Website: walmart
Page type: added-to-cart
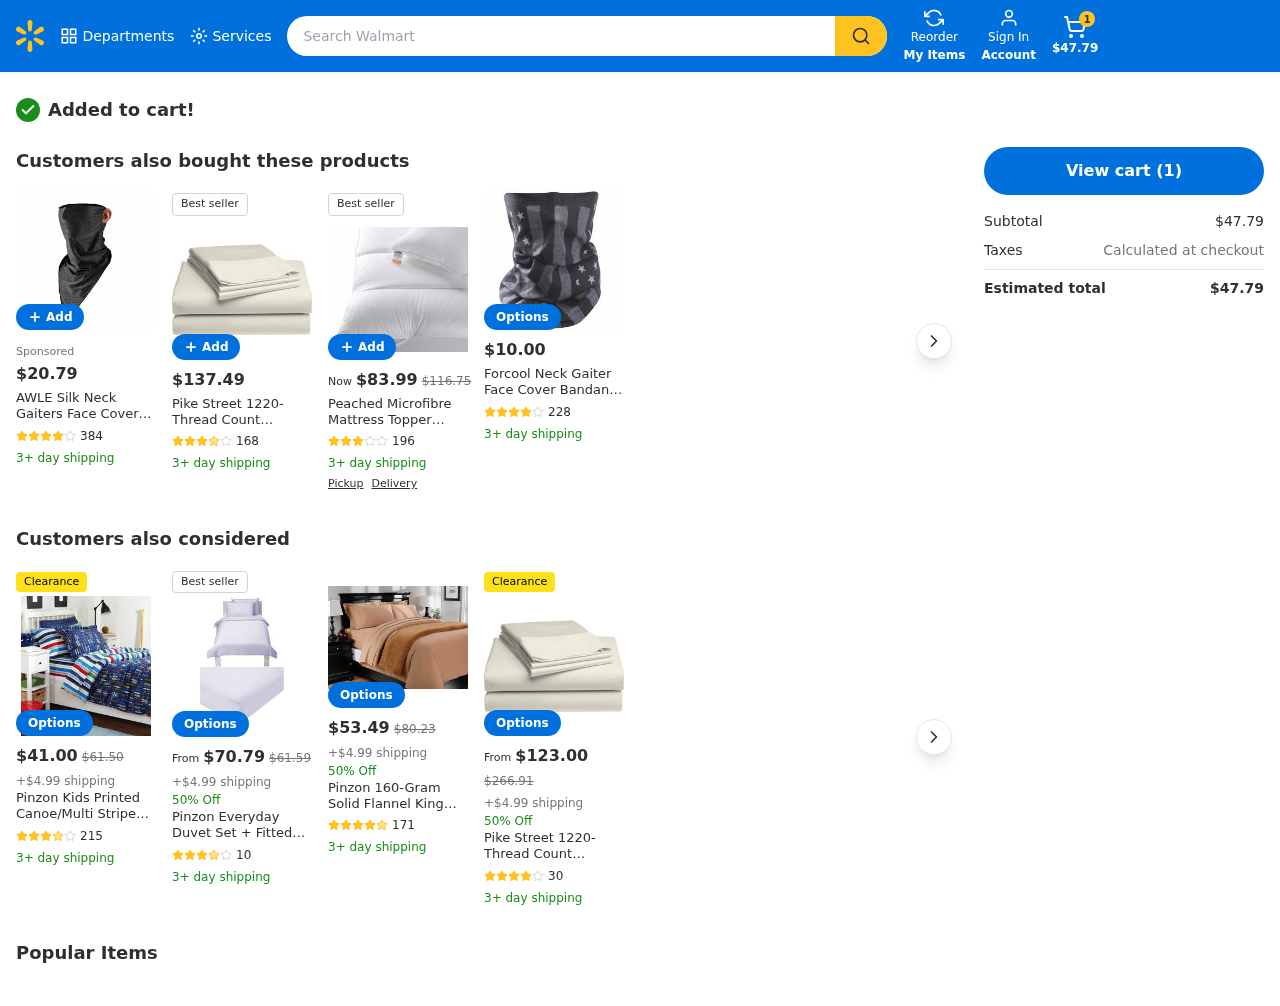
Product elements: key: PRODUCT2_NAME
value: AWLE Silk Neck Gaiters Face Cover with Ear Loops Summer UV Protection Rave Tube Gaiter Triangular Fa
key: PRODUCT2_NUM_RATINGS
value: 384
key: PRODUCT2_PRICE
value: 20.79
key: PRODUCT2_RATING
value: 4.4
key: PRODUCT3_NAME
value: Pike Street 1220-Thread Count Egyptian Cotton Single-Ply Sateen King Sheet Set, Ivory
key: PRODUCT3_NUM_RATINGS
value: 168
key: PRODUCT3_PRICE
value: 137.49
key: PRODUCT3_RATING
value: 3.9
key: PRODUCT4_NAME
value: Peached Microfibre Mattress Topper (Super King)
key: PRODUCT4_NUM_RATINGS
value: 196
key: PRODUCT4_PRICE
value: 83.99
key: PRODUCT4_RATING
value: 3.3
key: PRODUCT5_NAME
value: Forcool Neck Gaiter Face Cover Bandana Headband Balaclava for Outdoor Cycling Fishing Hunting, 1 Pie
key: PRODUCT5_NUM_RATINGS
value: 228
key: PRODUCT5_PRICE
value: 10
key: PRODUCT5_RATING
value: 4.4
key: PRODUCT6_NAME
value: Pinzon Kids Printed Canoe/Multi Stripe Twin Duvet Cover
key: PRODUCT6_NUM_RATINGS
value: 215
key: PRODUCT6_PRICE
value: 41
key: PRODUCT6_RATING
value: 3.7
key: PRODUCT7_NAME
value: Pinzon Everyday Duvet Set + Fitted Sheet Bundle, Single, Lilac
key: PRODUCT7_NUM_RATINGS
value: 10
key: PRODUCT7_PRICE
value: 70.79
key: PRODUCT7_RATING
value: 3.8
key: PRODUCT8_NAME
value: Pinzon 160-Gram Solid Flannel King Duvet Cover, Camel
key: PRODUCT8_NUM_RATINGS
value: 171
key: PRODUCT8_PRICE
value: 53.49
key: PRODUCT8_RATING
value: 4.8
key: PRODUCT9_NAME
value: Pike Street 1220-Thread Count Egyptian Cotton Single-Ply Sateen Queen Sheet Set, Ivory
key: PRODUCT9_NUM_RATINGS
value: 30
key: PRODUCT9_PRICE
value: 123
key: PRODUCT9_RATING
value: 4.3
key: PRODUCT4_ORIGINAL_PRICE
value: $116.75
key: PRODUCT6_ORIGINAL_PRICE
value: $61.50
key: PRODUCT7_ORIGINAL_PRICE
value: $61.59
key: PRODUCT8_ORIGINAL_PRICE
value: $80.23
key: PRODUCT9_ORIGINAL_PRICE
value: $266.91
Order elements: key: ORDER_NUM_ITEMS
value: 1
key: ORDER_SUBTOTAL
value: $47.79
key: ORDER_TOTAL
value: $47.79
Search elements: key: HEADER_SEARCH
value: Search Walmart